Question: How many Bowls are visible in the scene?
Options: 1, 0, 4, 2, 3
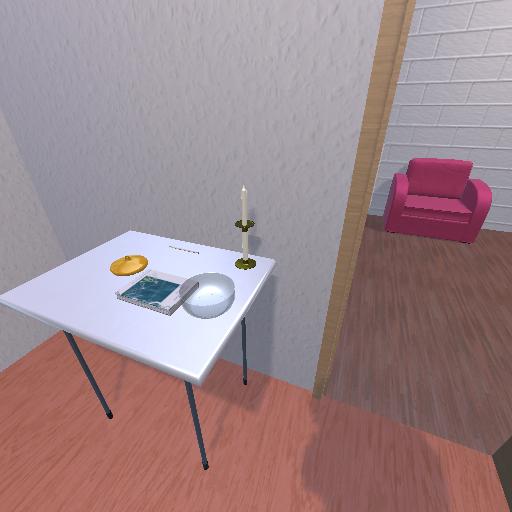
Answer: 1